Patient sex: M
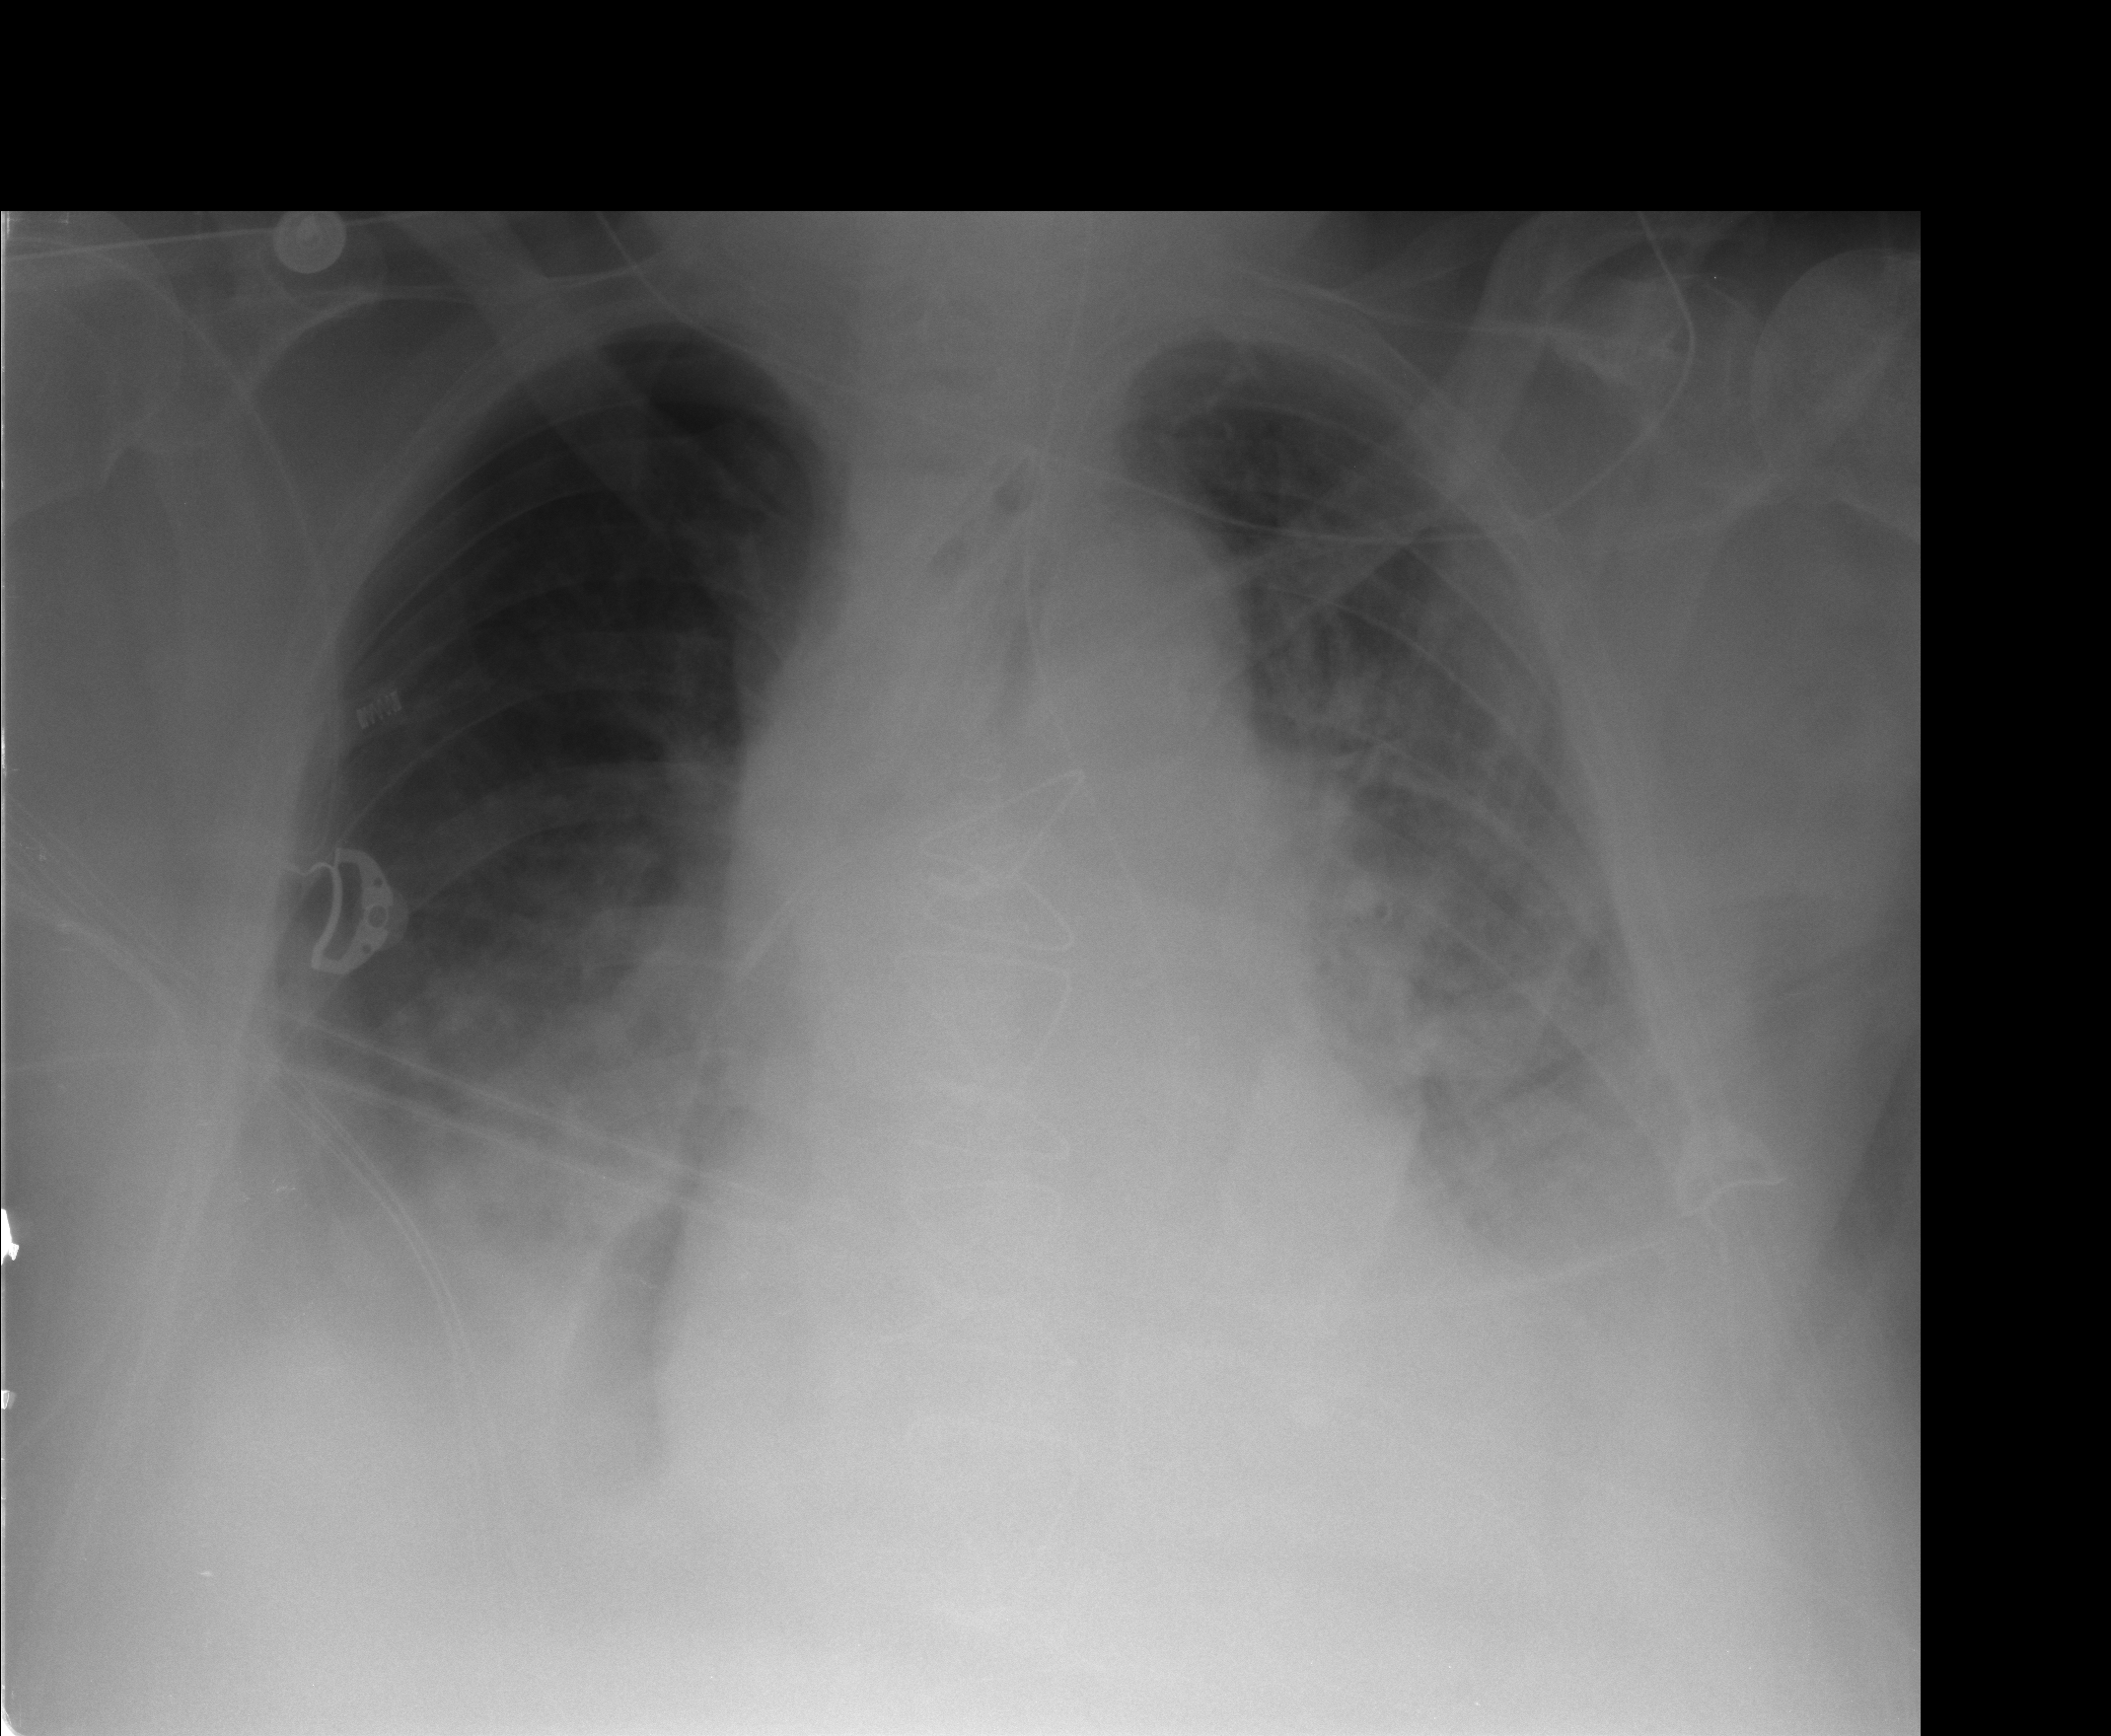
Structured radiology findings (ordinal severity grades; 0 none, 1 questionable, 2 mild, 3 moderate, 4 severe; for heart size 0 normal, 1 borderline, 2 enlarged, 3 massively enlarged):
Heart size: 1
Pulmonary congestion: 2
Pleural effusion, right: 2
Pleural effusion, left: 2
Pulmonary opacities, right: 1
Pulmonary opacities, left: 1
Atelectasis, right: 2
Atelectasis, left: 2